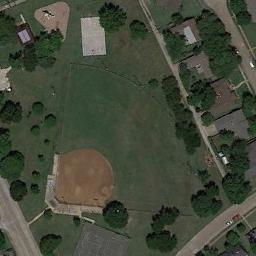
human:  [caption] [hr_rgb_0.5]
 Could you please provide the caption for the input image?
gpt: There is a simple baseball diamond in the grass surrounded by the houses .

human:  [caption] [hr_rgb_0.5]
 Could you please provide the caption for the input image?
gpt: There are three baseball fields in the picture, One of which is about a quarter as large as the other two .

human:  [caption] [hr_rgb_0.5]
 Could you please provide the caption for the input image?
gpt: A baseball diamond is in the middle of grass next to some trees .

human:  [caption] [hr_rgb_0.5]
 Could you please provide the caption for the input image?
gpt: A baseball diamond on the lawn with some trees and some houses beside .

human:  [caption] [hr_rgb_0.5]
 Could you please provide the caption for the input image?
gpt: Many trees are near the baseball diamond .